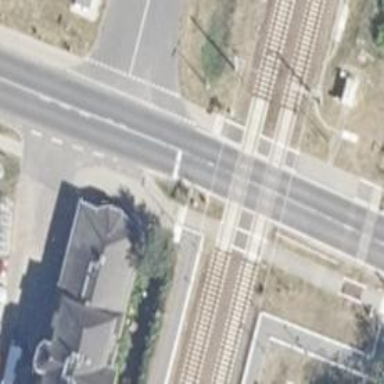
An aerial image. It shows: Railway level crossing.